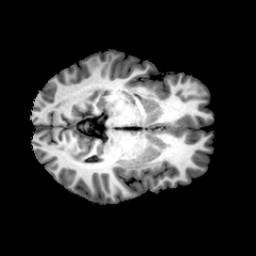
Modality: T1w
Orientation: axial
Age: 20
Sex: male
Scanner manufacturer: philips
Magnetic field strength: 3 T
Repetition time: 0.0082 s
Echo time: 0.0037 s